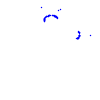
Particle: proton